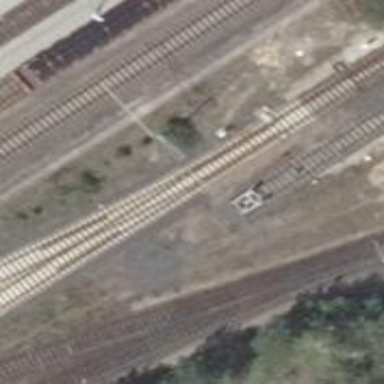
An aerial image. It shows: Railway switch.